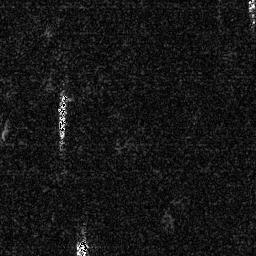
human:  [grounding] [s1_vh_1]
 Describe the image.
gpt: In the satellite image, there is  <ref>1 medium ship </ref> <box>[[21, 35, 26, 55, 0]]</box> located at left,  <ref>1 small ship </ref> <box>[[28, 92, 34, 99, 0]]</box> located at bottom.